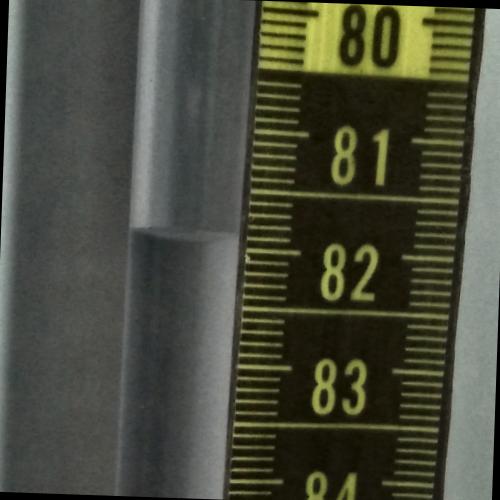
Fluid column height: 81.9 cm